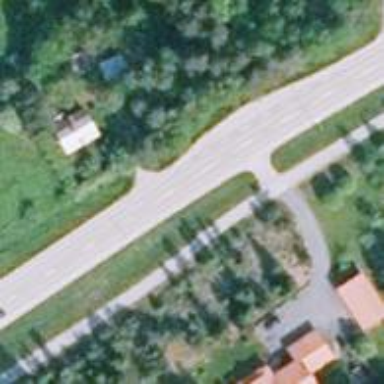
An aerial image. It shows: Primary highway with asphalt surface.